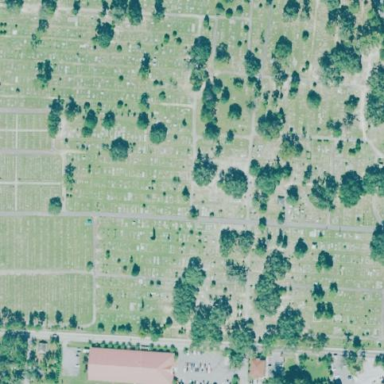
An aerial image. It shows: Cemetery.